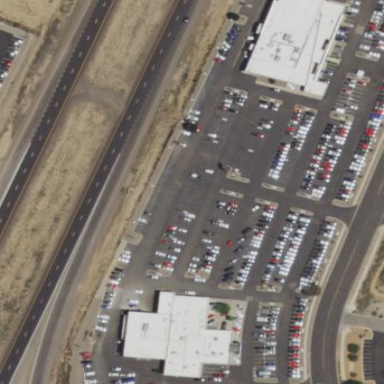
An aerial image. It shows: Commercial area with car shop.